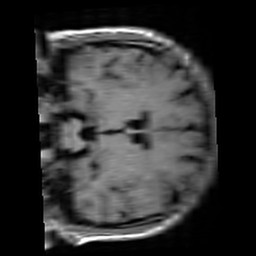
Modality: T1w
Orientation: coronal
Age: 21
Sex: female
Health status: healthy
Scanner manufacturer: siemens
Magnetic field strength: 3 T
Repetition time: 4.1 s
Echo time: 0.0085 s